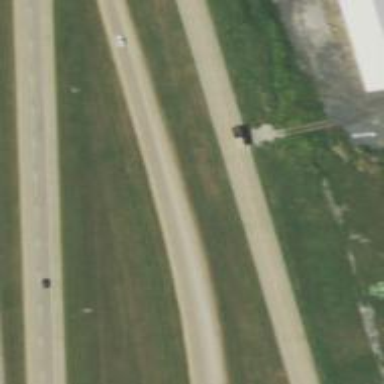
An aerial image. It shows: Trunk link highway with asphalt surface.